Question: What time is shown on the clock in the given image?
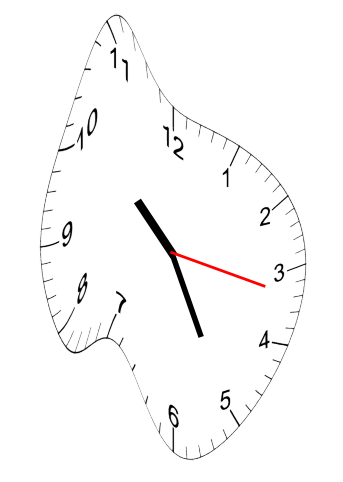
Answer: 10:25:17